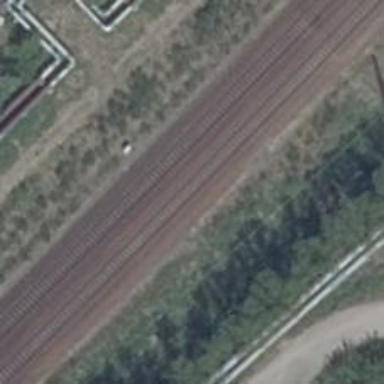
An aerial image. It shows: Site related to the railway.